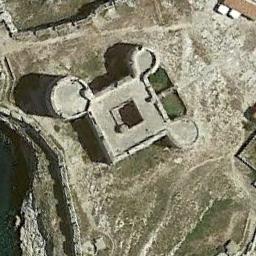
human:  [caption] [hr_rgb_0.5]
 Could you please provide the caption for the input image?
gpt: The white palace is on the wasteland .

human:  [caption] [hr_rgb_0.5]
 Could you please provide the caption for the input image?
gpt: The palace is on the bare land .

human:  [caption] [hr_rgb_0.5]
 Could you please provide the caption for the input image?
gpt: The palace is surrounded by some bare land .

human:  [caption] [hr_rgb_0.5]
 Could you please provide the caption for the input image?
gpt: There is a vacant lot next to the palace .

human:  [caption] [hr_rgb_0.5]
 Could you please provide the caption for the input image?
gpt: There are bare land around the white palace .